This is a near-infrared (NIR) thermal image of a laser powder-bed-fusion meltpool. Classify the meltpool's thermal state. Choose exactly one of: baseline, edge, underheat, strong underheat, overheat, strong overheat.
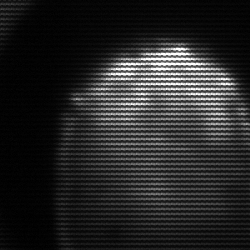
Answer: edge